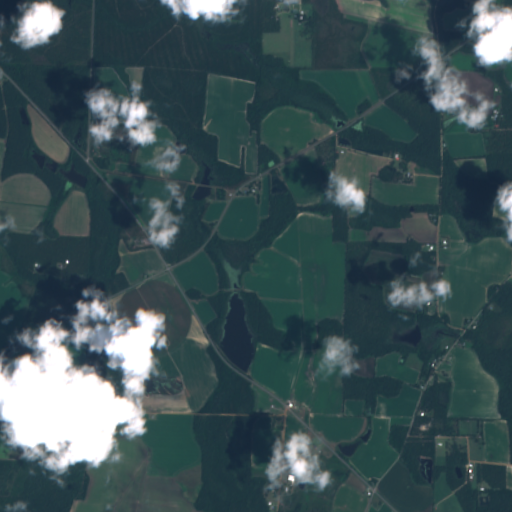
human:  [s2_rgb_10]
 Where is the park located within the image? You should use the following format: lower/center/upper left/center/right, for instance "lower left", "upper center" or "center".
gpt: The park is located in the center of the image.
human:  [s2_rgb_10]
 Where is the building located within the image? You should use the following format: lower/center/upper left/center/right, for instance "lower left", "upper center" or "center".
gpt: The building is located in the center left of the image.
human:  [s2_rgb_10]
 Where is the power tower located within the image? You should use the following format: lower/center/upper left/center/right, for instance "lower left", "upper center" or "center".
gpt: There is no power tower in the image.